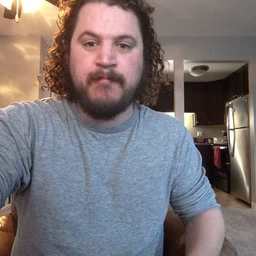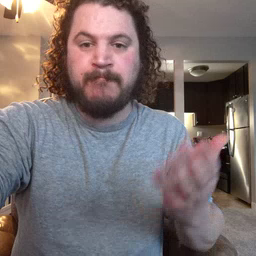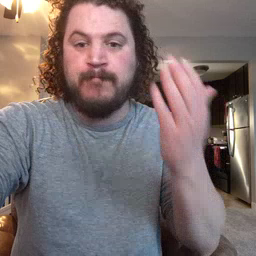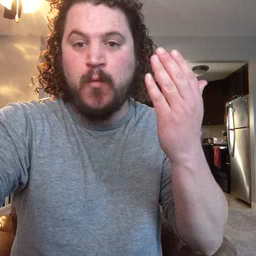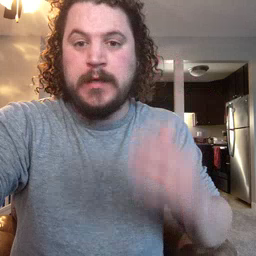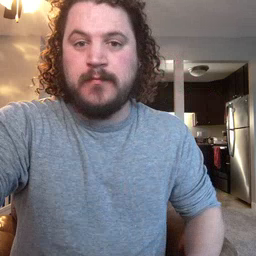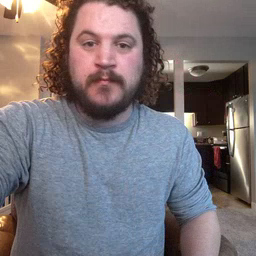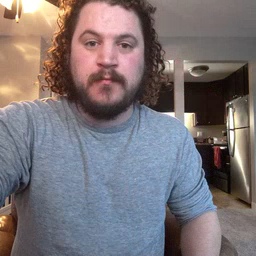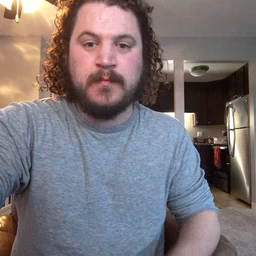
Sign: morning